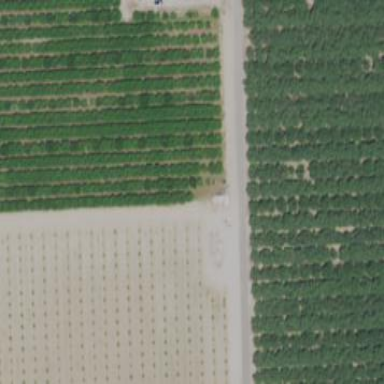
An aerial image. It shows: Orchard filled with almond trees.